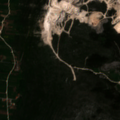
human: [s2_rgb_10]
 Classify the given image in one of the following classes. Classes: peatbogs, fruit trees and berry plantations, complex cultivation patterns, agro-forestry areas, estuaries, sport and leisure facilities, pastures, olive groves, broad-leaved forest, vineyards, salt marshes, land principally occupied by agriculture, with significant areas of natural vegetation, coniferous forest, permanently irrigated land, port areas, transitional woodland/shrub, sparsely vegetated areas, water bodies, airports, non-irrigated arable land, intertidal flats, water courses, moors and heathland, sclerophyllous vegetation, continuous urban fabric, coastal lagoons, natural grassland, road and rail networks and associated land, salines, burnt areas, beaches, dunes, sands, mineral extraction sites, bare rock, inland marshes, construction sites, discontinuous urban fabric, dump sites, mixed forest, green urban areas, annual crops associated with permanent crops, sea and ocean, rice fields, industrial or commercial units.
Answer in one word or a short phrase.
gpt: mineral extraction sites, annual crops associated with permanent crops, sclerophyllous vegetation